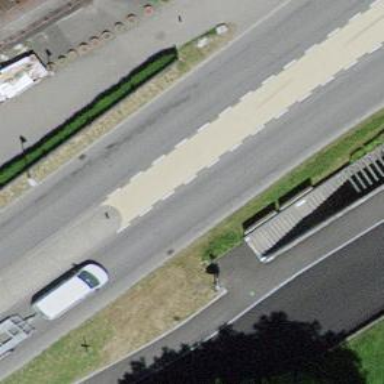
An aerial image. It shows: Set of concrete steps.